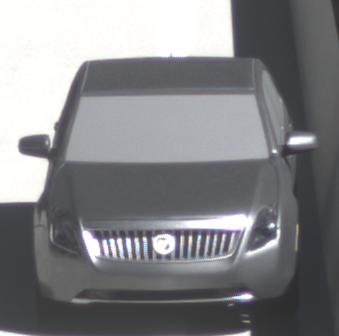
Make: Mercury
Model: Milan
Detailed model: -
Model produced from: 2009
Model produced until: 2010
Doors: 4
Color: gray
Road condition: wet road
Daytime: midday
Contrast: high contrast